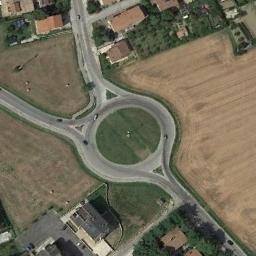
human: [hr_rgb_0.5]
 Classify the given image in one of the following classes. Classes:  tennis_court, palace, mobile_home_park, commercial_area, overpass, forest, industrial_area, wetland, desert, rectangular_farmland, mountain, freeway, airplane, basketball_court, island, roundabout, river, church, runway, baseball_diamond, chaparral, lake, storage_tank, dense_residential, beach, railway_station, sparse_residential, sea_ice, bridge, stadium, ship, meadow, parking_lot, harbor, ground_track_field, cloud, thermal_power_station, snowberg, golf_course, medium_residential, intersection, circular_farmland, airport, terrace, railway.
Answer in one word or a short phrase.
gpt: roundabout